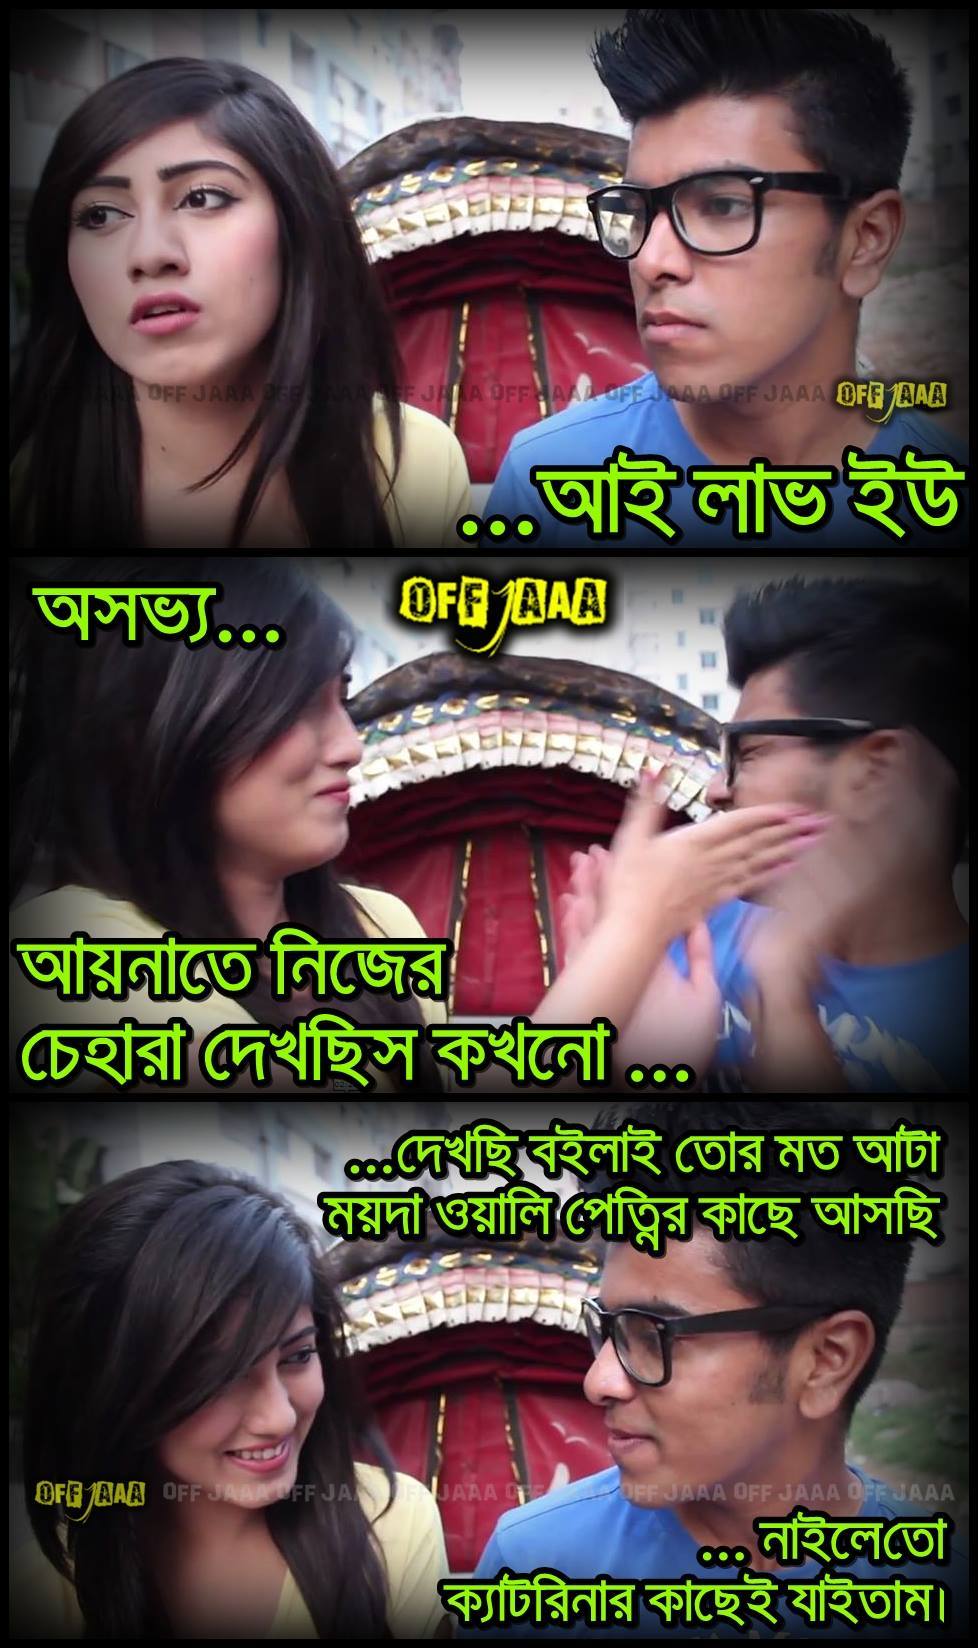
Caption: আই লাভ ইউ অসভ্য... আয়নাতে নিজের চেহারা দেখছিস কখনো... দেখছি বইলাই তোর মত আটা ময়দা ওয়ালি পেত্নির কাছে আসছি... নাইলে তো ক্যাটরিনার কাছেই যাইতাম।
Label: non-hate